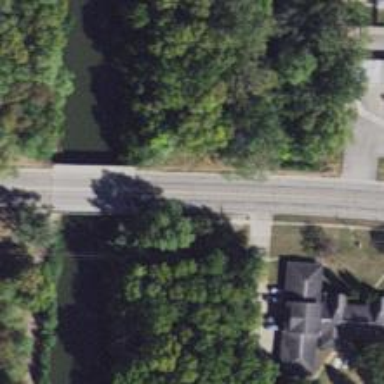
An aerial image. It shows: Tertiary road passing over bridge.